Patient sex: M
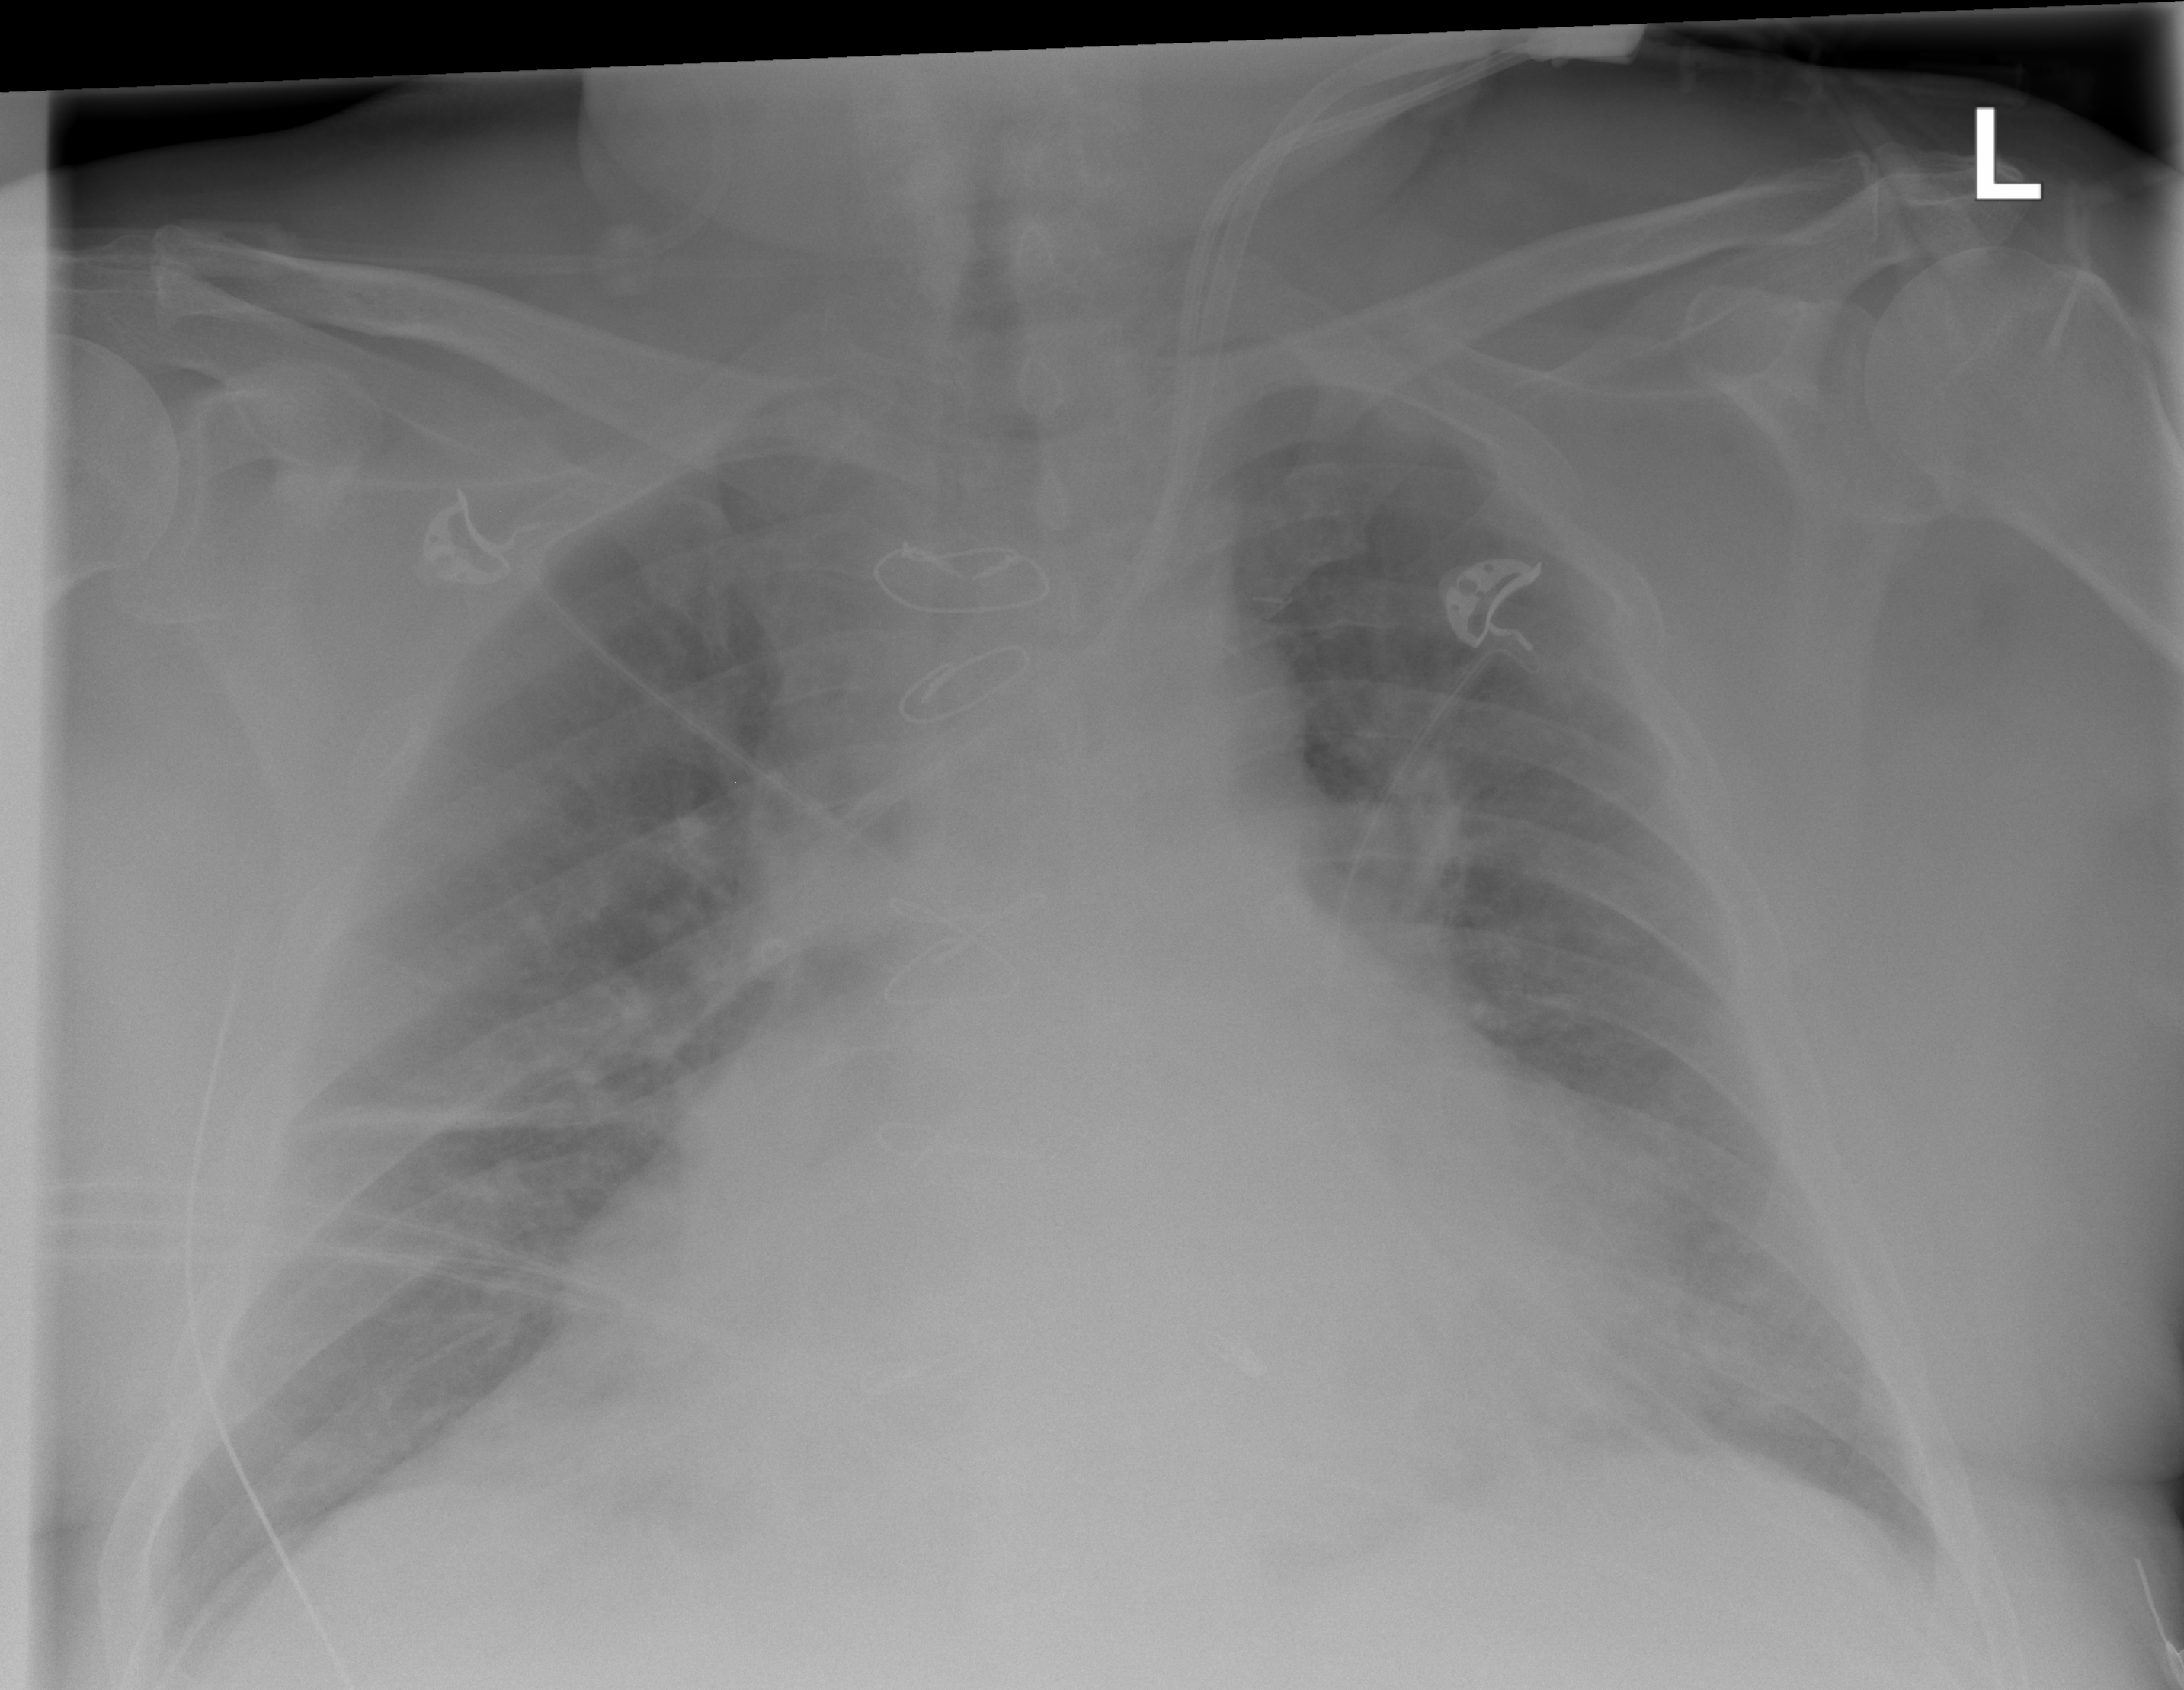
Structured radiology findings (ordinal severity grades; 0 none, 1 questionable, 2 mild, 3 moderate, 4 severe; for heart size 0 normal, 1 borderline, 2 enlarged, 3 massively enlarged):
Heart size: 2
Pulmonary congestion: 2
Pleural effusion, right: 0
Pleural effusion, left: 0
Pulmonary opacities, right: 1
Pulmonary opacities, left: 0
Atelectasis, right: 1
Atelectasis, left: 0